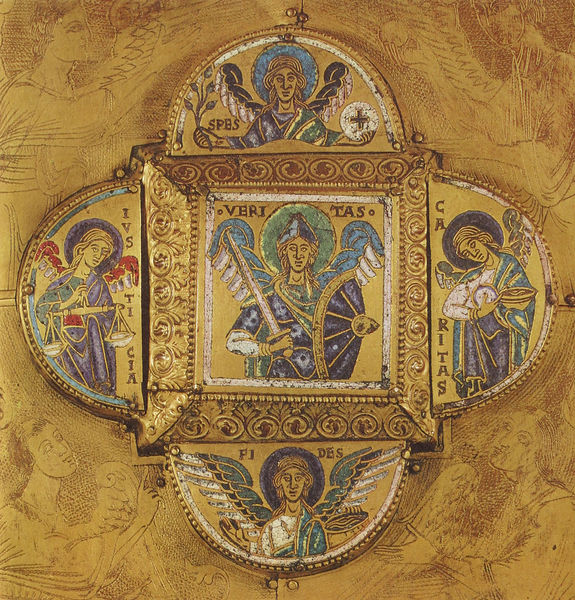
Titel: Reliquiar des heiligen Gundulf
Institution: Brüssel, Musées Royaux d’Art et d’Histoire
Schlagwörter: blau, flügel, menschen, schale, kirche, gold, pflanze, engel, detail, dekor, ornamente, schild, waage, schwert, jesus, mittelalter, hostie, heilige, erzengel, viereck, ikone, altarbild, michael, münze, zeichnungen, latein, halbkreise, ikonen, fides, tugenden, caritas, iustitia, spes, veritas, erzengle, ivsticia, sped